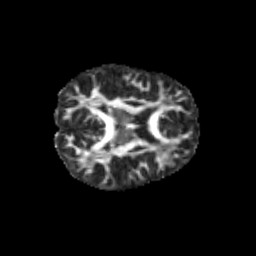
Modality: FA
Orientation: axial
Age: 10
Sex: male
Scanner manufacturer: siemens
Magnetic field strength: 3 T
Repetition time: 3.8 s
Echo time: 0.07 s